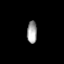
Tissue: prostate
Cell type: Fibroblasts
Senescence score: 0.6856
Nuclear area (px): 214
Mean DAPI intensity: 162.813